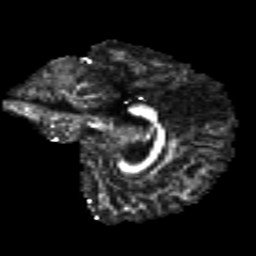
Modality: FA
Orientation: sagittal
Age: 18
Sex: male
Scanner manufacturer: siemens
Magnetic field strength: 3 T
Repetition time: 8.8 s
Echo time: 0.085 s